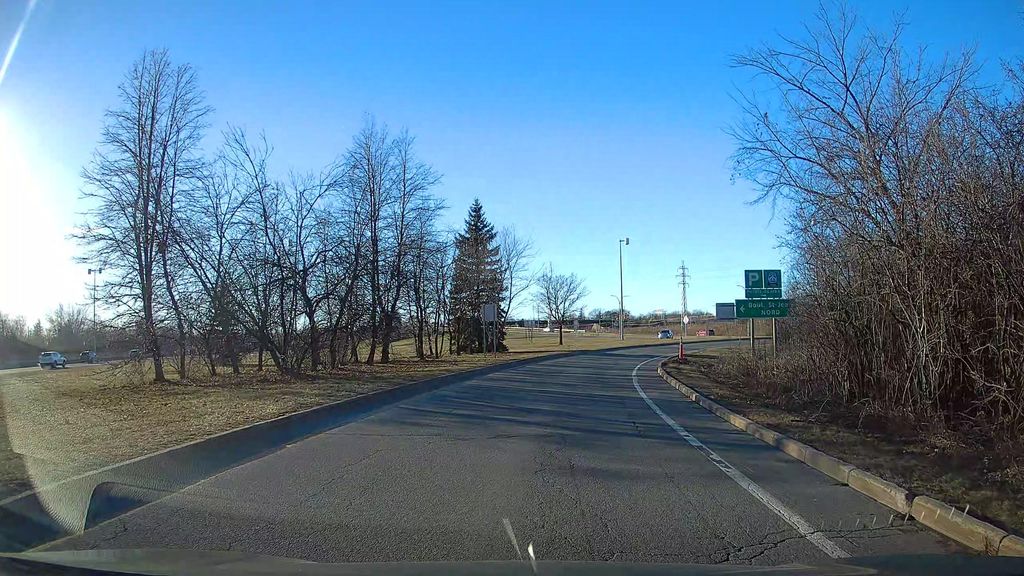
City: montreal